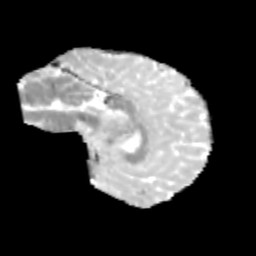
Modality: MD
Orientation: sagittal
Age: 10
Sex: female
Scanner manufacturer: siemens
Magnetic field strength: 3 T
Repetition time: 3.8 s
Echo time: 0.07 s